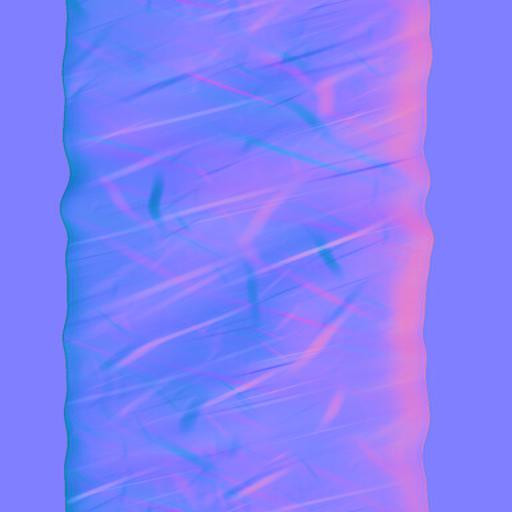
blue police tape warning white